Field crop: maize
Growth stage: 2
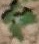
Species: chenopodium